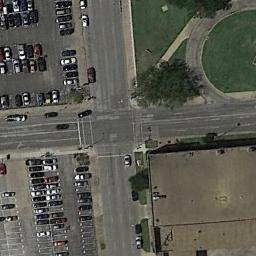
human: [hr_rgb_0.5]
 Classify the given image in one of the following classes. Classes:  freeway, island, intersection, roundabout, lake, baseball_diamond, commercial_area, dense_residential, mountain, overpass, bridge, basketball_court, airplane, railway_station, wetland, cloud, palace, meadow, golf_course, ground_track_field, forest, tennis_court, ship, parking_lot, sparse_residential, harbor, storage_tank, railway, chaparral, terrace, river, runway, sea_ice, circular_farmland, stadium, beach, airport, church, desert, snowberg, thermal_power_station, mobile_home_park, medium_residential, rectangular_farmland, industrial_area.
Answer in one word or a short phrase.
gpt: intersection